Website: home-depot
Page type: cart
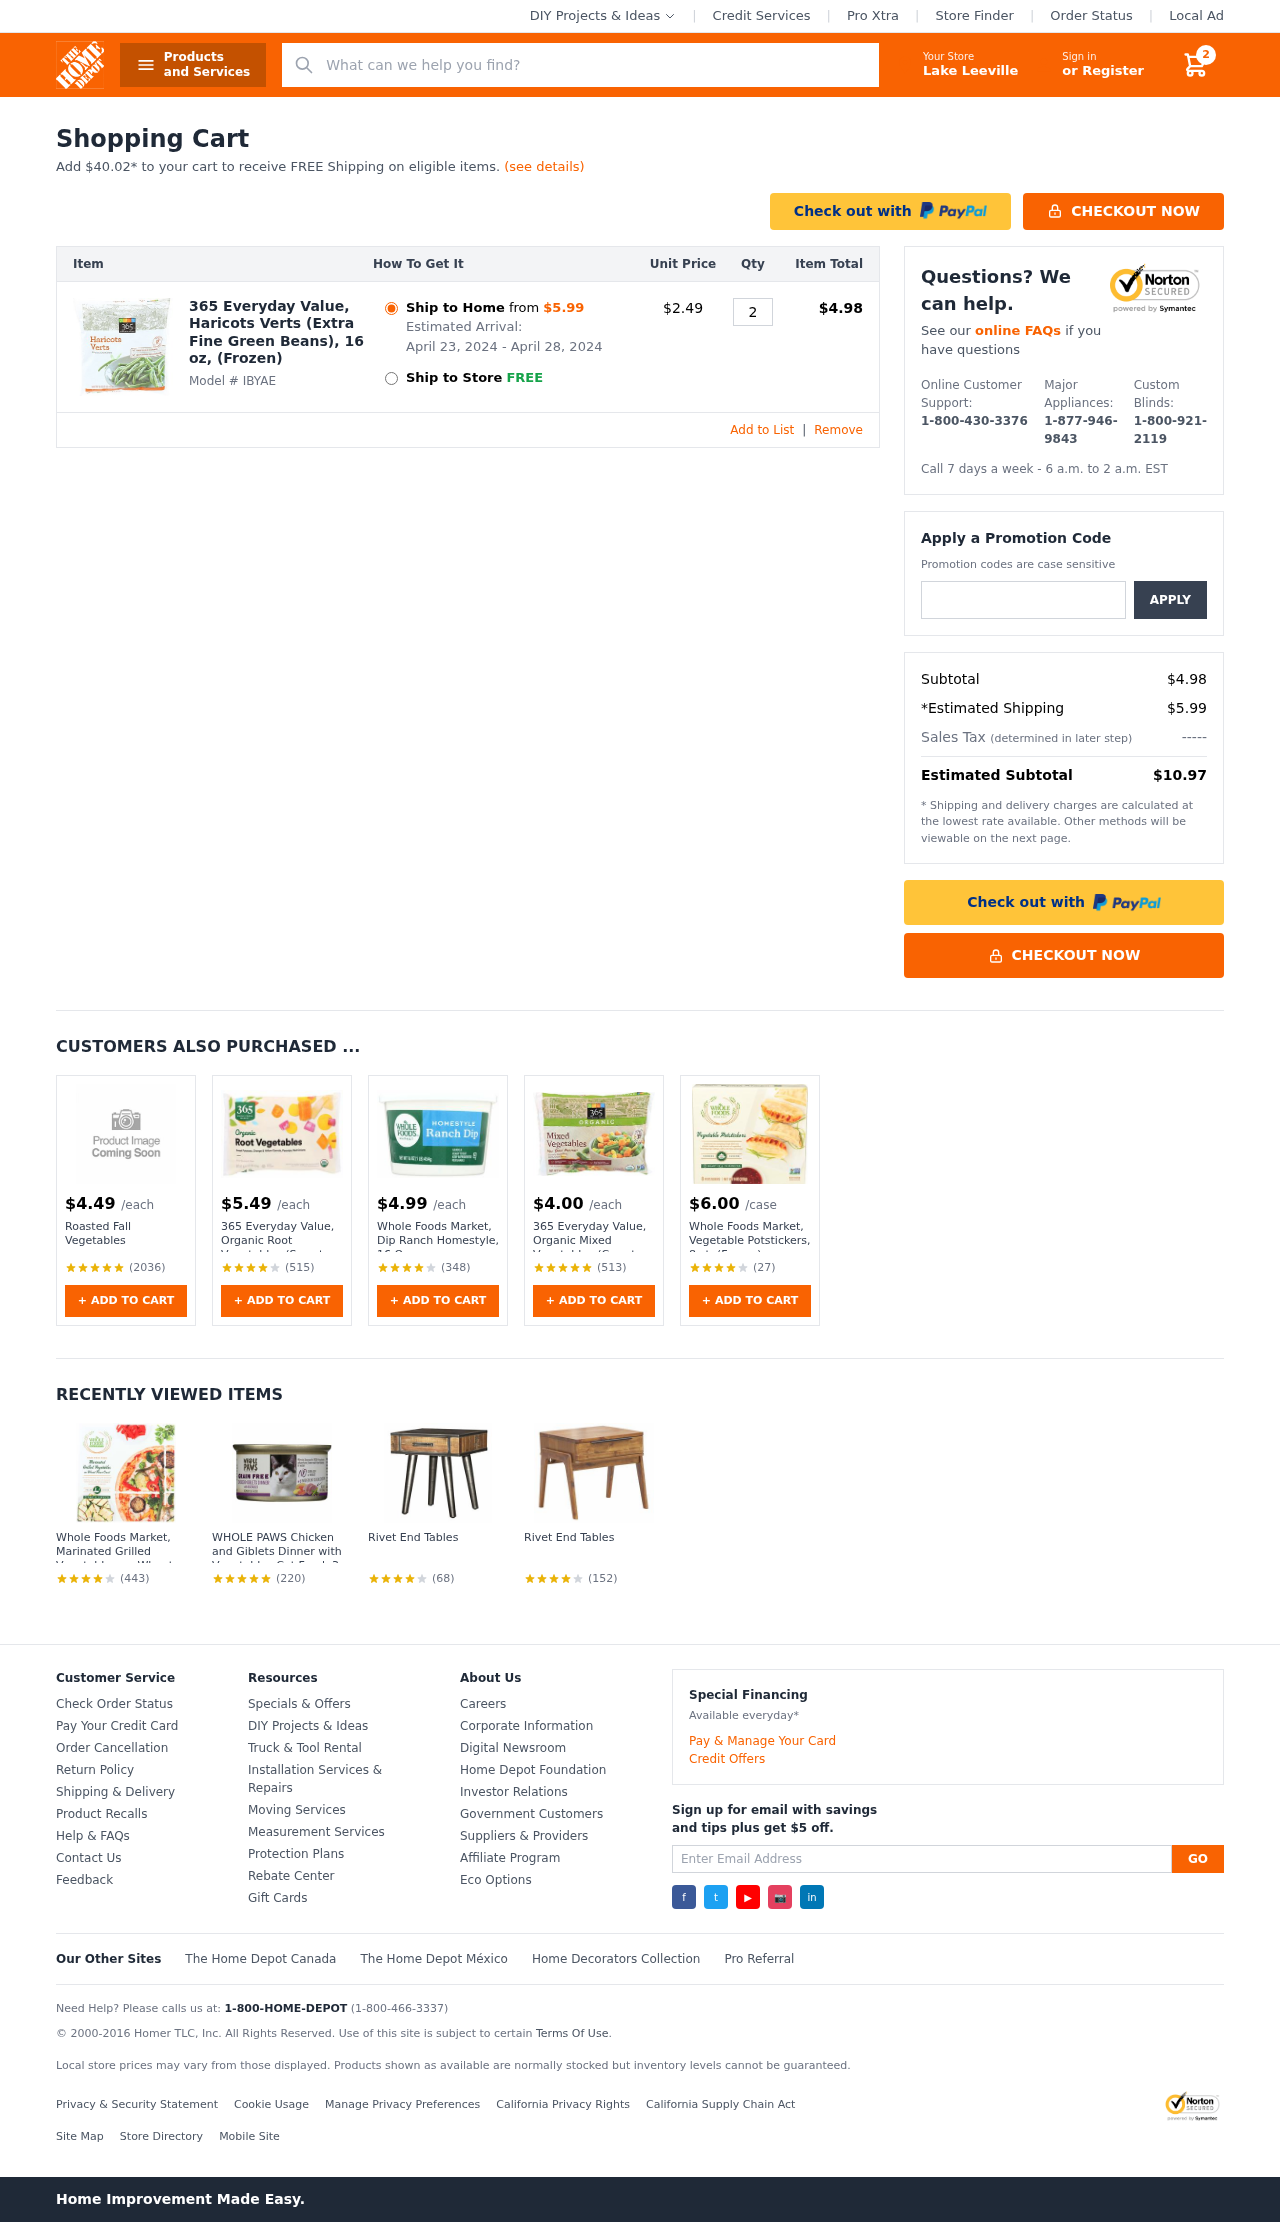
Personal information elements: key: PII_CITY
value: Lake Leeville
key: PII_PROMO_CODE
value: VIP4105
Product elements: key: PRODUCT1_NAME
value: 365 Everyday Value, Haricots Verts (Extra Fine Green Beans), 16 oz, (Frozen)
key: PRODUCT1_PRICE
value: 2.49
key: PRODUCT1_QUANTITY
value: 2
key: PRODUCT2_PRICE
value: $4.49
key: PRODUCT2_NAME
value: Roasted Fall Vegetables
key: PRODUCT2_NUM_RATINGS
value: (2036)
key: PRODUCT3_PRICE
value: $5.49
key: PRODUCT3_NAME
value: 365 Everyday Value, Organic Root Vegetables (Sweet Potatoes, Orange Carrots, Yellow Carrots, Parsnip
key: PRODUCT3_NUM_RATINGS
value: (515)
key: PRODUCT4_PRICE
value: $4.99
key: PRODUCT4_NAME
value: Whole Foods Market, Dip Ranch Homestyle, 16 Ounce
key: PRODUCT4_NUM_RATINGS
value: (348)
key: PRODUCT5_PRICE
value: $4.00
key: PRODUCT5_NAME
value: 365 Everyday Value, Organic Mixed Vegetables (Carrots, Green Peas, Corn, and Green Beans), No Salt A
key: PRODUCT5_NUM_RATINGS
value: (513)
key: PRODUCT6_PRICE
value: $6.00
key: PRODUCT6_NAME
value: Whole Foods Market, Vegetable Potstickers, 8 ct, (Frozen)
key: PRODUCT6_NUM_RATINGS
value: (27)
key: PRODUCT7_NAME
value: Whole Foods Market, Marinated Grilled Vegetables on Wheat Flour Crust Wood-Fired Pizza, 13.4 oz, (Fr
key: PRODUCT7_NUM_RATINGS
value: (443)
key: PRODUCT8_NAME
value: WHOLE PAWS Chicken and Giblets Dinner with Vegetables Cat Food, 3 OZ
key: PRODUCT8_NUM_RATINGS
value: (220)
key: PRODUCT9_NAME
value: Rivet End Tables
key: PRODUCT9_NUM_RATINGS
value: (68)
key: PRODUCT10_NAME
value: Rivet End Tables
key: PRODUCT10_NUM_RATINGS
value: (152)
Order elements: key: ORDER_NUM_ITEMS
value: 2
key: AMOUNT_TO_FREE_SHIPPING
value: $40.02
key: ORDER_SHIPPING_DATE
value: April 23, 2024
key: ORDER_DELIVERY_DATE
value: April 28, 2024
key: ORDER_ITEM_TOTAL
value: $4.98
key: ORDER_SUBTOTAL
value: $4.98
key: ORDER_SHIPPING_COST
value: $5.99
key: ORDER_TOTAL
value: $10.97
Search elements: key: HEADER_SEARCH
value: What can we help you find?